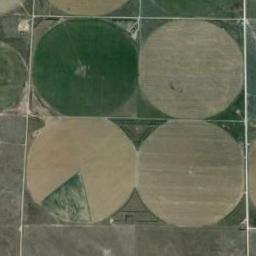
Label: circular_farmland